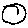
Label: circle